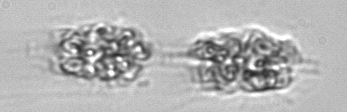
Label: Leptocylindrus_mediterraneus